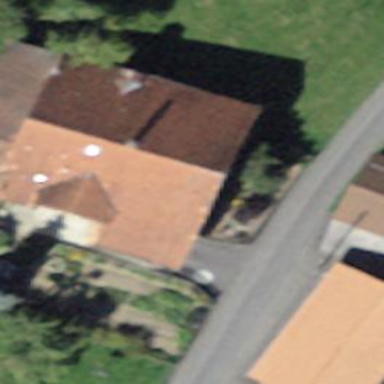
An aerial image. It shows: Residential building.